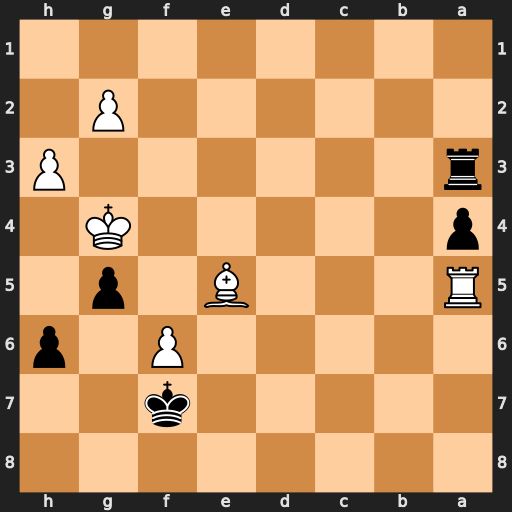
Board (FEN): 8/5k2/5P1p/R3B1p1/p5K1/r6P/6P1/8
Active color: b
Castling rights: -
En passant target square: -
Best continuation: Kg6 Bc3 Rxc3 Rxg5+ hxg5